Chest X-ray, PA view. Patient: 23 years old, sex M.
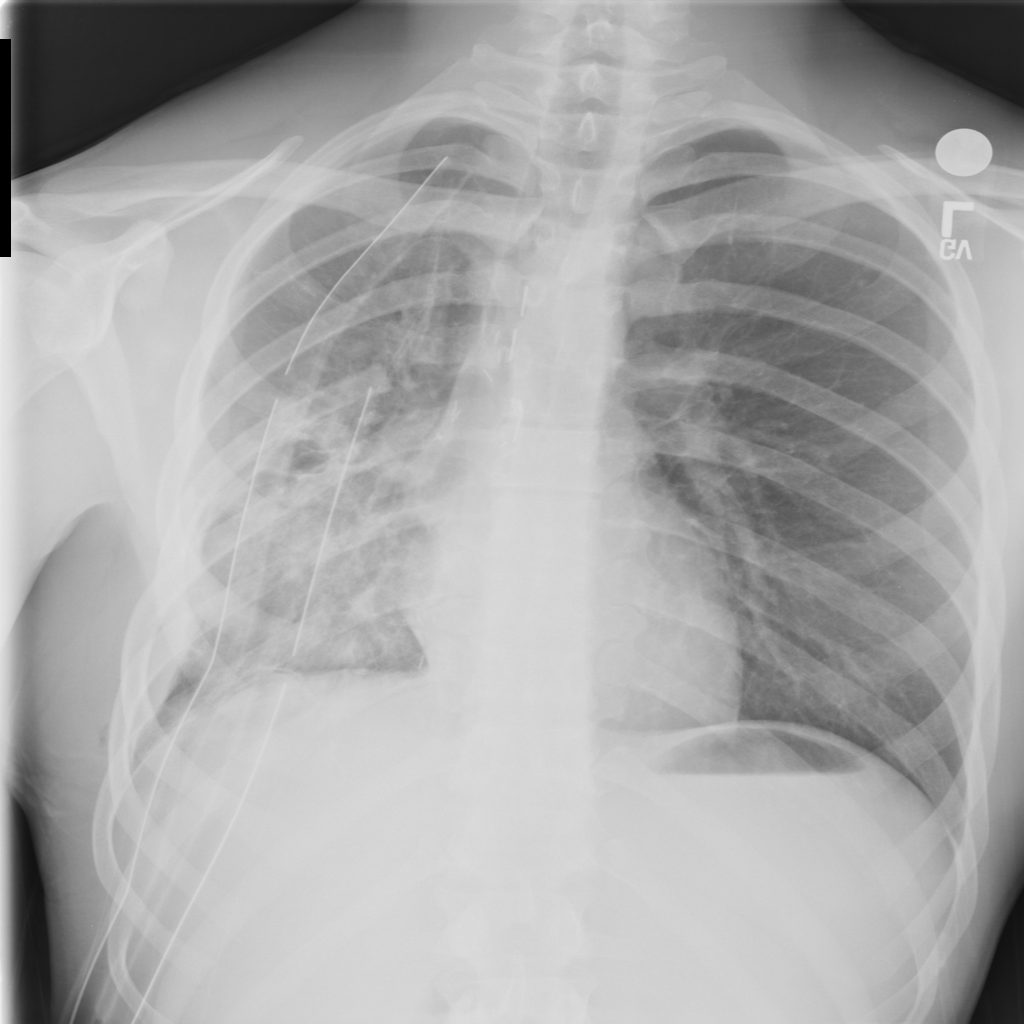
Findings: No Finding